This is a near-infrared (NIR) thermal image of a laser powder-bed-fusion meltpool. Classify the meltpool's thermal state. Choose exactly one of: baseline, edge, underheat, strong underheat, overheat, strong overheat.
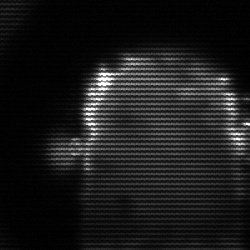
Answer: baseline